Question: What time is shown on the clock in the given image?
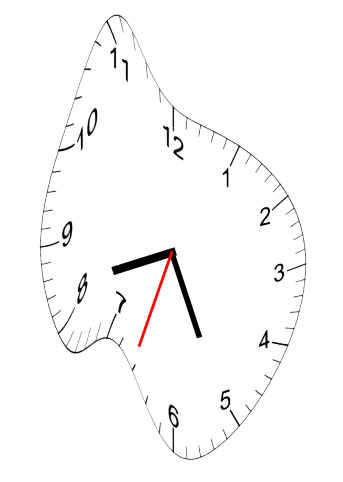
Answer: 08:25:33